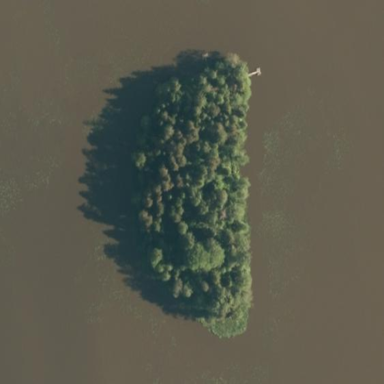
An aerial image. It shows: Island covered with dense forest.